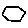
Label: hexagon